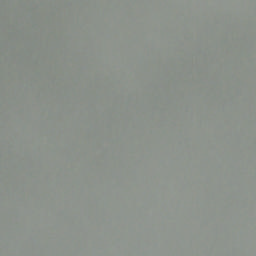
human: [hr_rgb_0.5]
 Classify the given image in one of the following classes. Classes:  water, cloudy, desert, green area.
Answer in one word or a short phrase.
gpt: cloudy